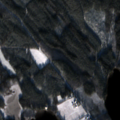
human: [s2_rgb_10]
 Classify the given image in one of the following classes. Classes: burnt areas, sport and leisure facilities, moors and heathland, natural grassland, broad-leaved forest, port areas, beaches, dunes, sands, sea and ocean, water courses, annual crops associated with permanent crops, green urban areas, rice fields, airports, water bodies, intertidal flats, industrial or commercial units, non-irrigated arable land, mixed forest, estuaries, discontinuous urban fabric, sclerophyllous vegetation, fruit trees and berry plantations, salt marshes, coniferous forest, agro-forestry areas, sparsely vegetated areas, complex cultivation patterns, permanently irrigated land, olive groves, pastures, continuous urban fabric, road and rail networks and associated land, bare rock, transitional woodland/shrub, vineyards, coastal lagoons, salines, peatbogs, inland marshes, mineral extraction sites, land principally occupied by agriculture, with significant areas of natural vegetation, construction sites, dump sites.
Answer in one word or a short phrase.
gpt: coniferous forest, mixed forest, transitional woodland/shrub, water bodies